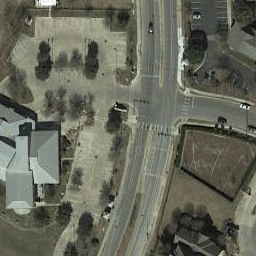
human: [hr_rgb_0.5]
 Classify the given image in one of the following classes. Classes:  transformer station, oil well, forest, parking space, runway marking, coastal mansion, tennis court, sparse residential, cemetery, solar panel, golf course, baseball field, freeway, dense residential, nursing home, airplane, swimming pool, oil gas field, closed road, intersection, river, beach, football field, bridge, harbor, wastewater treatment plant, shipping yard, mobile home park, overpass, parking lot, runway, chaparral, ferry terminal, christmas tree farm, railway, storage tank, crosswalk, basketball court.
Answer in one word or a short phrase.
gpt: intersection